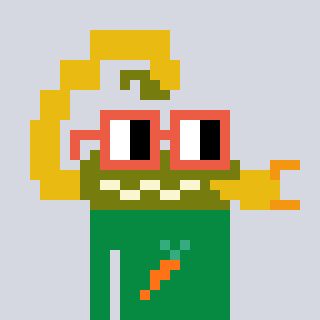
a pixel art character with square orange glasses, a scorpion-shaped head and a green-colored body on a cool background